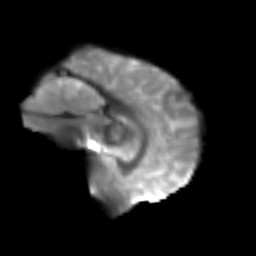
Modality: T2w
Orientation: sagittal
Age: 44
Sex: male
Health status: ill
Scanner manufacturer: siemens
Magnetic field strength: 3 T
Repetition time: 8.7 s
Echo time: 0.11 s